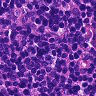
Metastatic tissue present: no